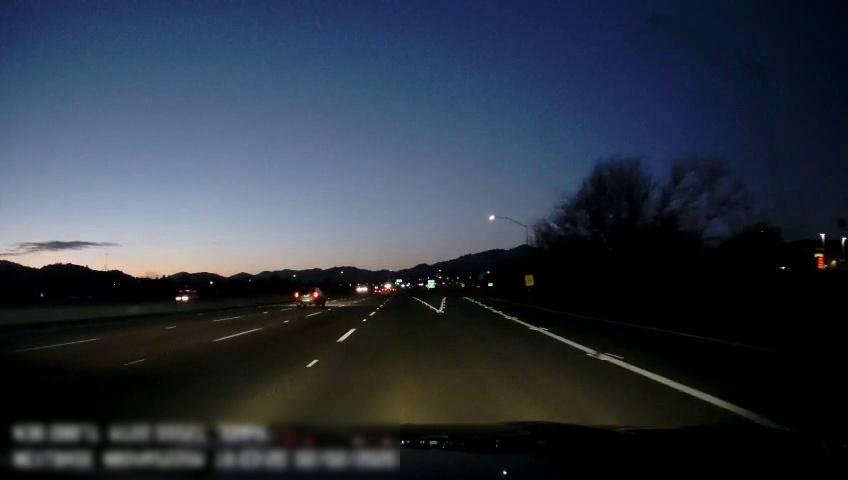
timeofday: Dusk/Dawn/Twilight
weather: Other
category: Drivable Space
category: Vehicles | Truck
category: Vehicles | SUV
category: Vehicles | SUV
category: Lanes | Alternate Lane
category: Lanes | Alternate Lane
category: Lanes | Alternate Lane
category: Lanes | Alternate Lane
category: Lanes | Alternate Lane
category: Lanes | Alternate Lane
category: Lanes | Alternate Lane
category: Lanes | Alternate Lane
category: Traffic | Signs
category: Traffic | Signs